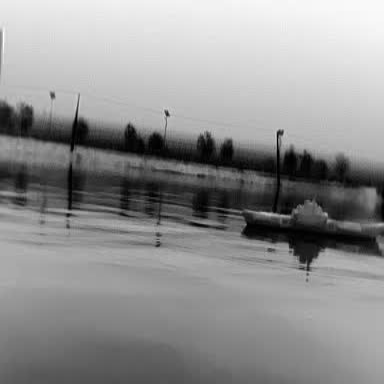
There is a warship in the infrared image.